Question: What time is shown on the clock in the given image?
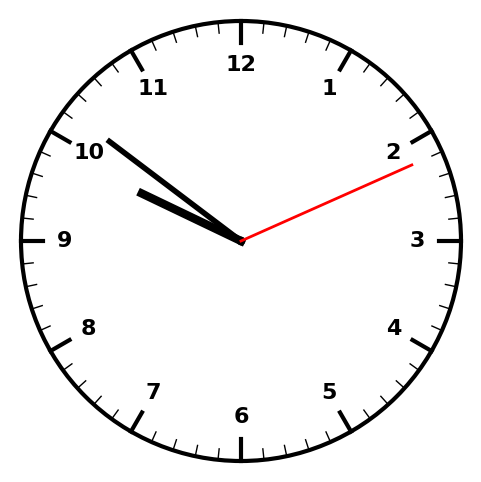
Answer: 09:51:11